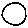
Label: circle